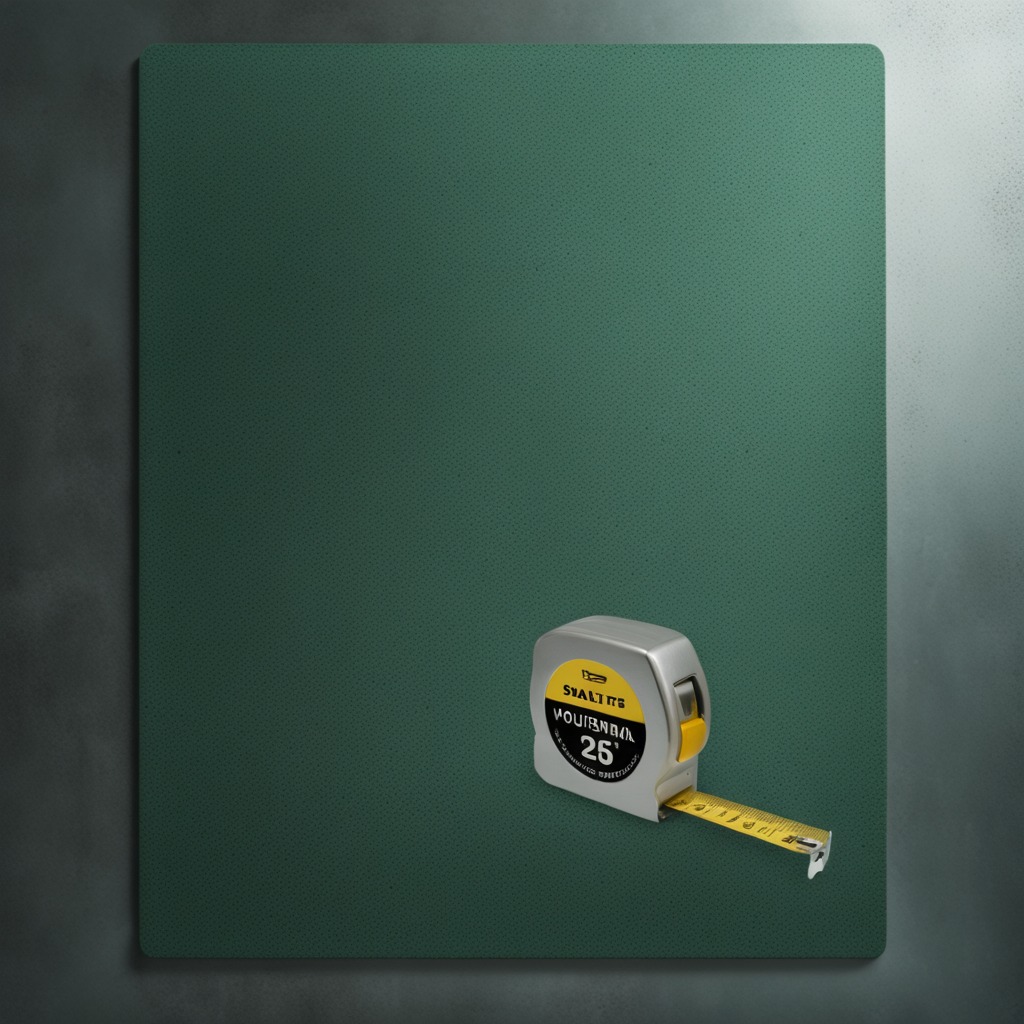
A measuring tape is lying on the green rubber mat inside a workshop under bright overhead lighting crisp shadows high clarity worn but beneath the mat